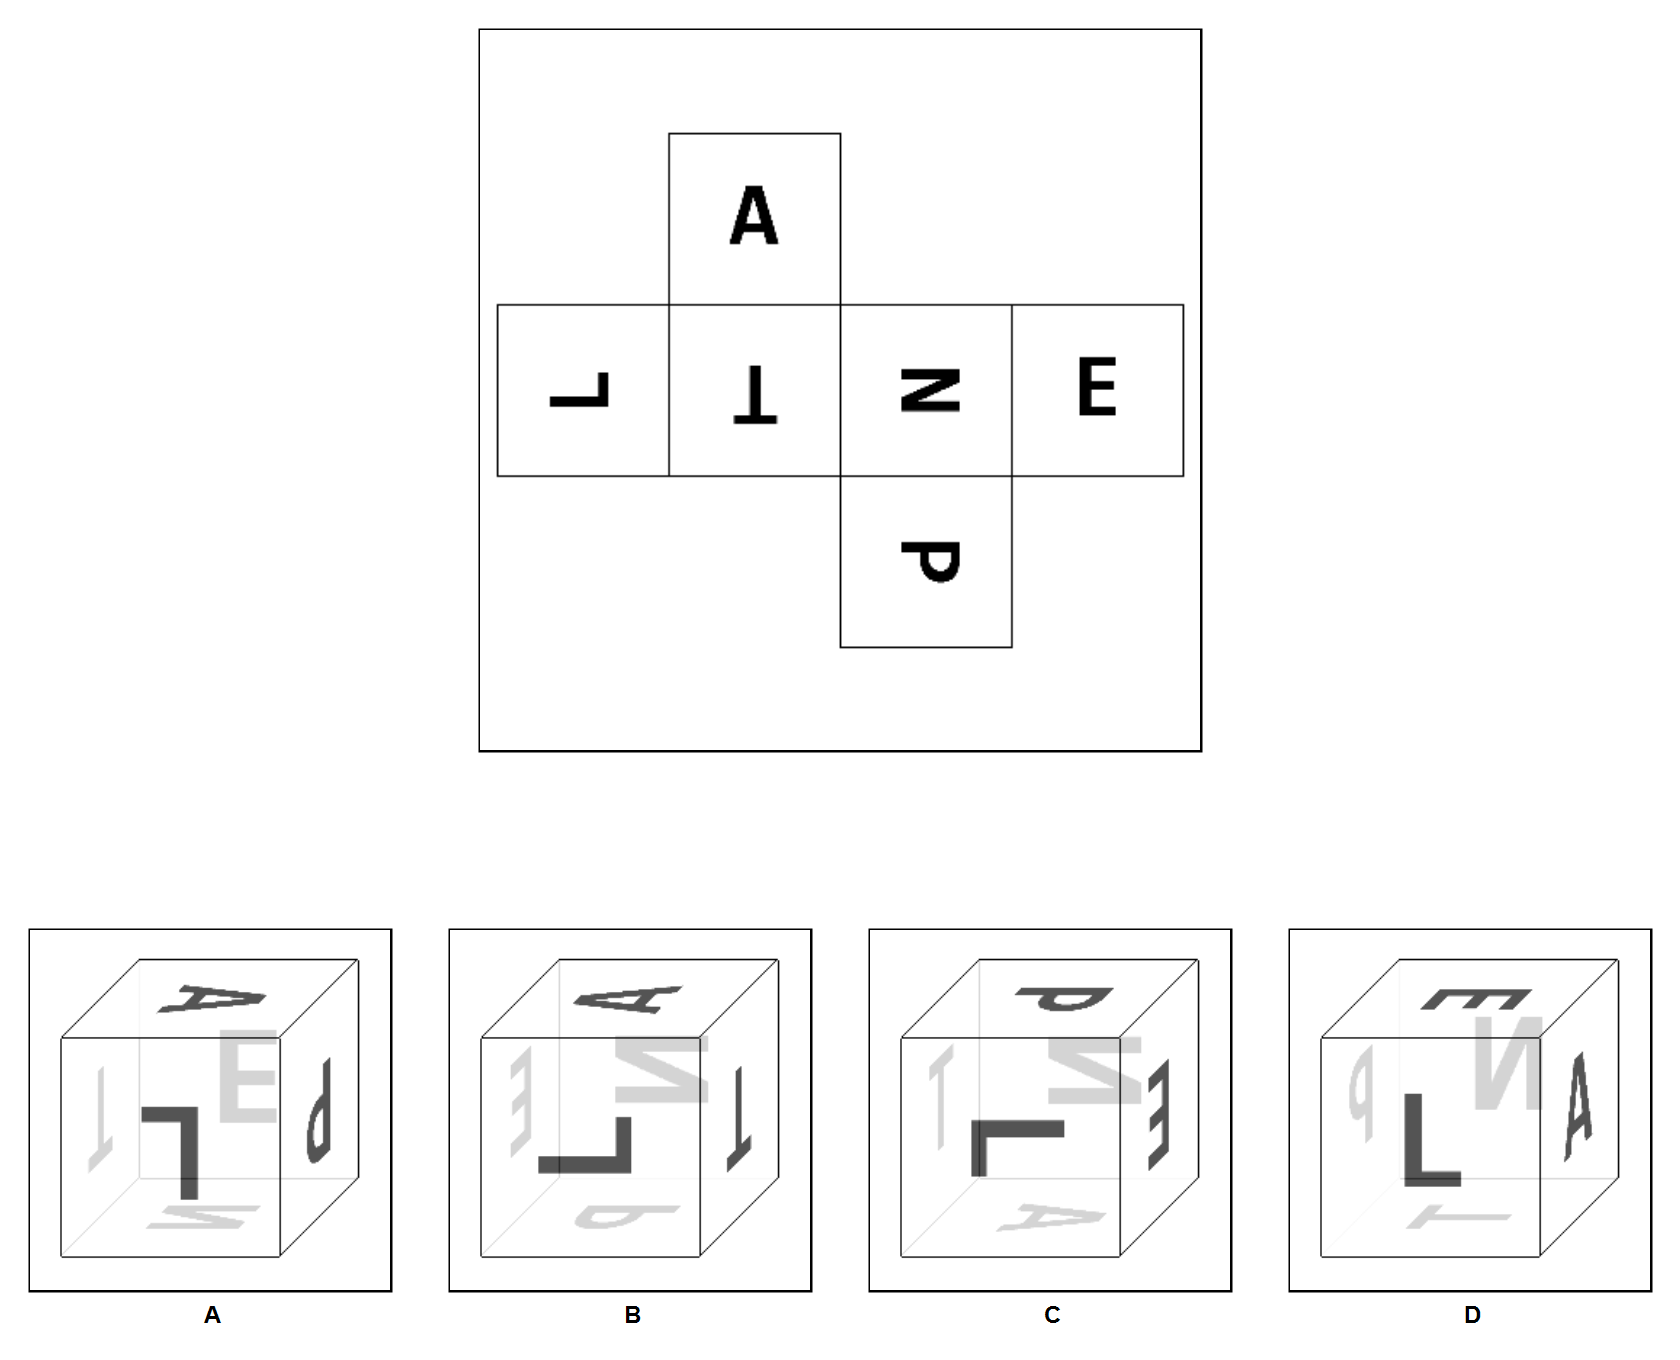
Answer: A